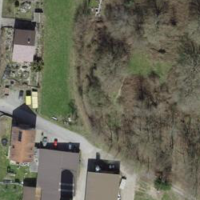
EUNIS habitat code: 55
Species observed at this site:
Bellis perennis
Cardamine pratensis